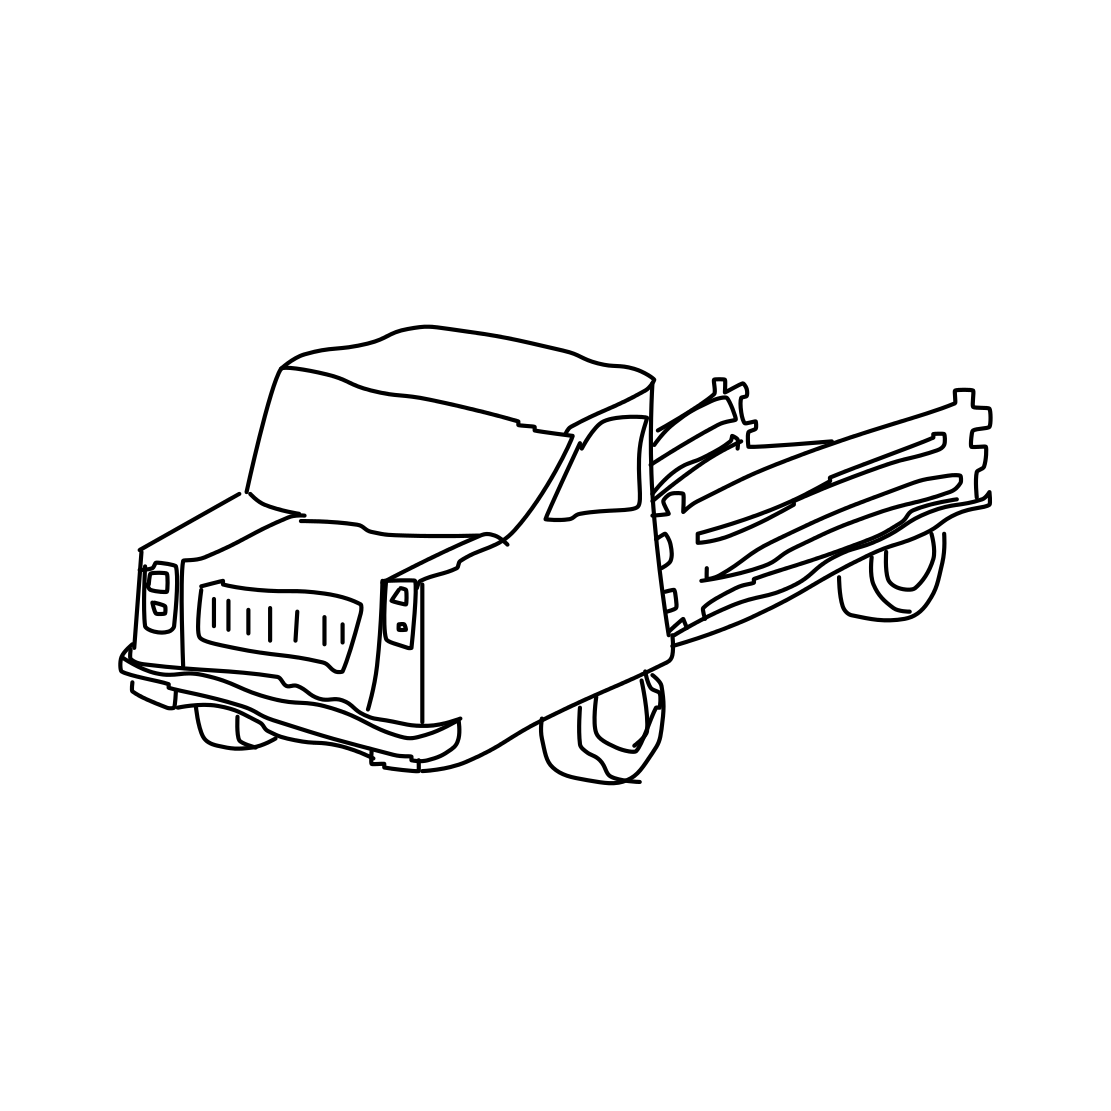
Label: truck